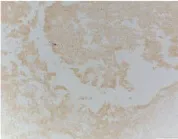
Pathological examination of surgical specimen including DNA methylation analysis. : synaptophysin.
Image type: pathology (immunostaining)